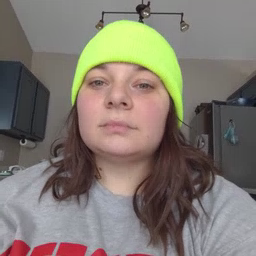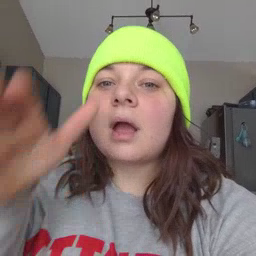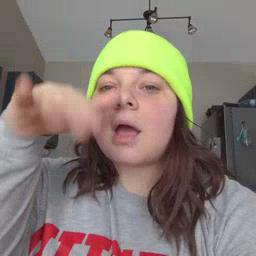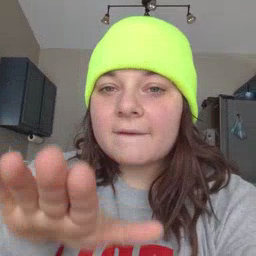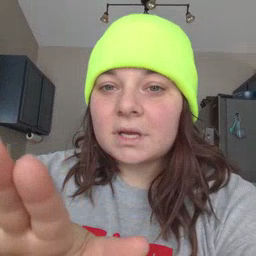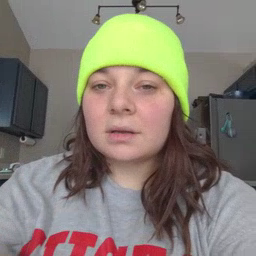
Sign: elephant